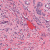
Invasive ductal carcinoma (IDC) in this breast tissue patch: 1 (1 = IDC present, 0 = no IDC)